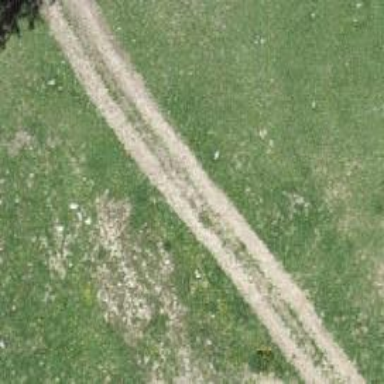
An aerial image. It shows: Grassy track with grade 5 track type.